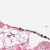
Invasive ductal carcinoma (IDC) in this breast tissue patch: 0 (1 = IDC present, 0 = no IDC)